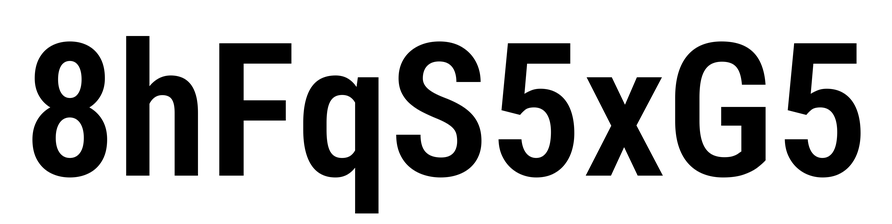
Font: Roboto_Condensed_SemiBold